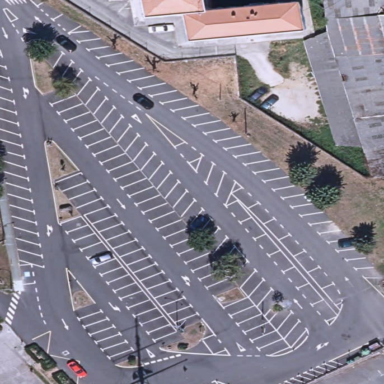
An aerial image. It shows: Parking aisle designated as service road.